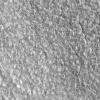
Atmospheric dust classification: not_dusty